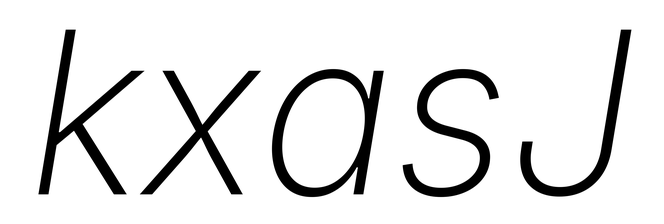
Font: Inter-Italic_ExtraLight_Italic